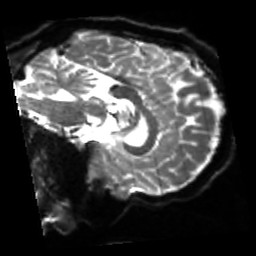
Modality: sbref
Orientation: sagittal
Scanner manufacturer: siemens
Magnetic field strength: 3 T
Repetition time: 4 s
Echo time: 0.0594 s